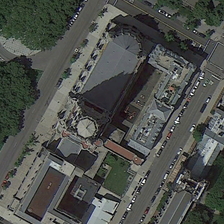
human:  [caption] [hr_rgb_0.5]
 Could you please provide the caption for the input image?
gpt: a church near some green trees is between two parallel roads .

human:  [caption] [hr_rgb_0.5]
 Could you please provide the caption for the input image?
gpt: a church near some green trees is between two parallel roads .

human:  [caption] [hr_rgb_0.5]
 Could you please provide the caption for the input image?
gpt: a church near some green trees is between two parallel roads .

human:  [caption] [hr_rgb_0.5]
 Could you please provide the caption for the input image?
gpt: a church near some green trees is between two parallel roads .

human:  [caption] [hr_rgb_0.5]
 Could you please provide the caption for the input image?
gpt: a church near some green trees is between two parallel roads .